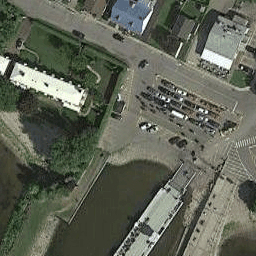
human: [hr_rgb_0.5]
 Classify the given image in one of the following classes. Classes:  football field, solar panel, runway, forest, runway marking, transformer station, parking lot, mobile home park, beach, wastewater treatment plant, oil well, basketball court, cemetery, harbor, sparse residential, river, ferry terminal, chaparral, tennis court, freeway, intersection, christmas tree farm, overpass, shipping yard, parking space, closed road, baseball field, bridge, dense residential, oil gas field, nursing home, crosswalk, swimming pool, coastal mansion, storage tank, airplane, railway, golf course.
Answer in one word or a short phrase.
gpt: ferry terminal